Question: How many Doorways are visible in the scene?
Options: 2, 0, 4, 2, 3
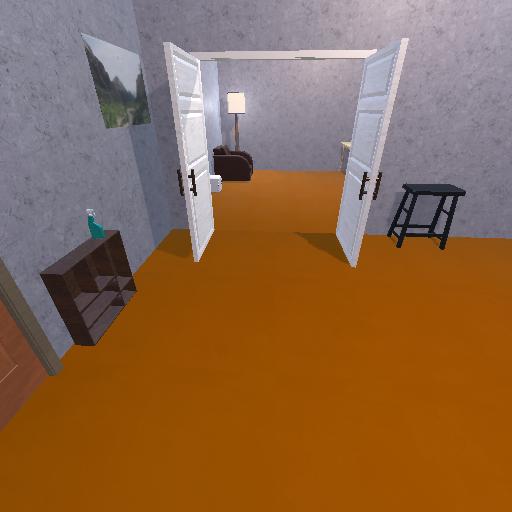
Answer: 2